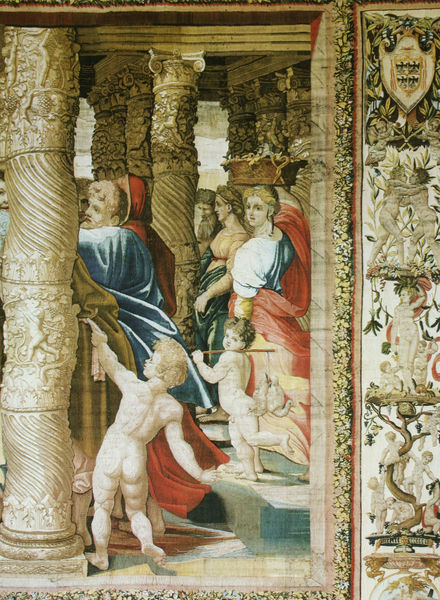
Titel: Der Heilige Petrus heilt den Gelähmten, Detail
Künstler: Raffael
Standort: Mantua
Institution: Palazzo Ducale
Schlagwörter: baum, blau, gemälde, gruppe, mann, nackt, wasser, frauen, gelb, grün, menschen, ocker, braun, frau, frisur, hintergrund, männer, nase, raum, rücken, szene, säule, säulen, weiss, rot, tuch, beige, ornament, teppich, bart, blond, gesichter, architektur, blicke, rahmen, stein, kirche, boden, gewand, gold, gewänder, kind, personen, pflanze, lippen, locken, renaissance, kinder, kannelierung, putte, ranken, balkon, relief, terrasse, italien, knaben, rand, figuren, essen, gobelin, wandteppich, floral, ornamente, verzierung, korb, stufe, junge, halle, antike, fliesen, beten, gebet, girlanden, wappen, rau, ionisch, tapisserie, mönch, tempel, fresko, dorisch, putten, verzeirung, figürlich, putti, petrus, säulenhalle, kannelure, buchmalerei, stammbaum, gewnad, frau frauen, mann7, putii, säulenb, 1570, gewundene säulen, gewundene säule, knabe nackt